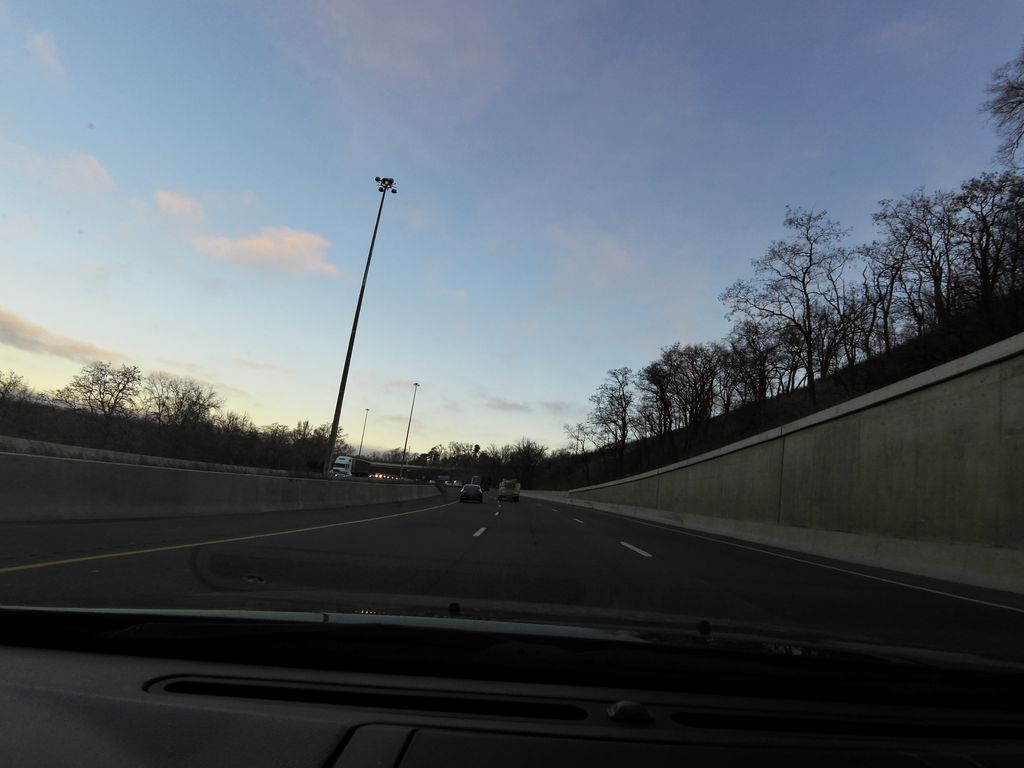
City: hamilton